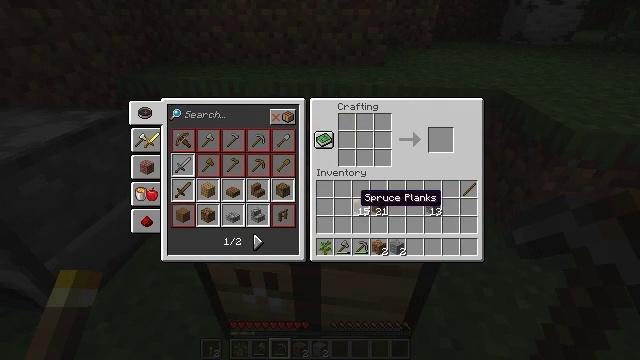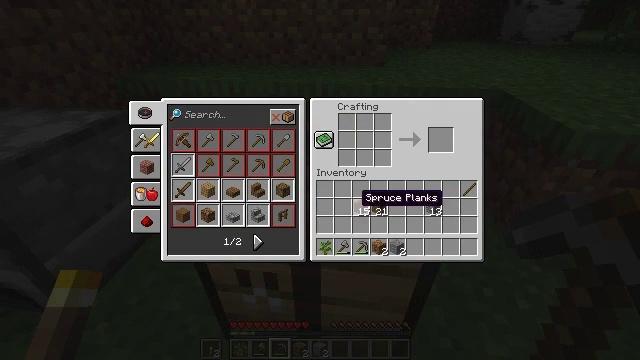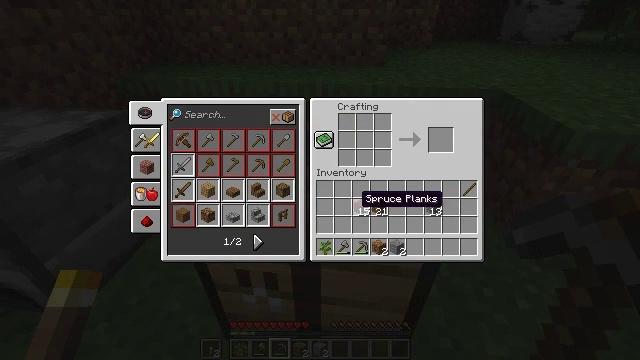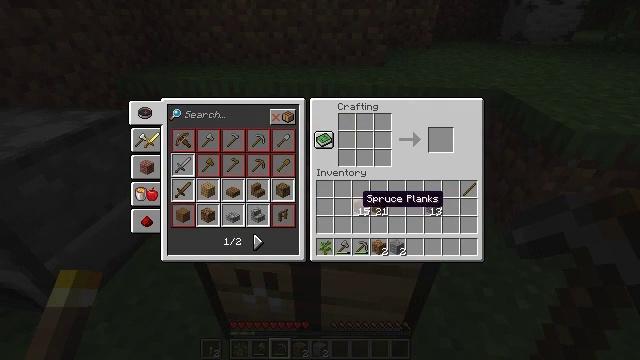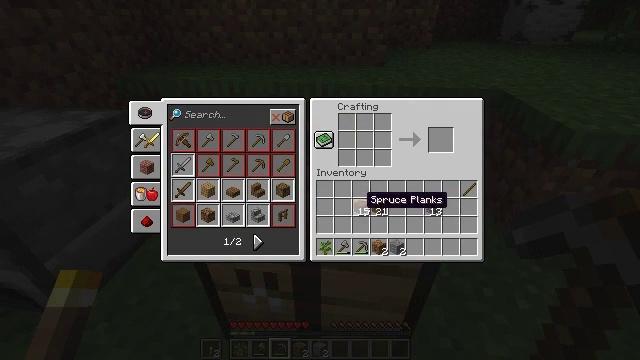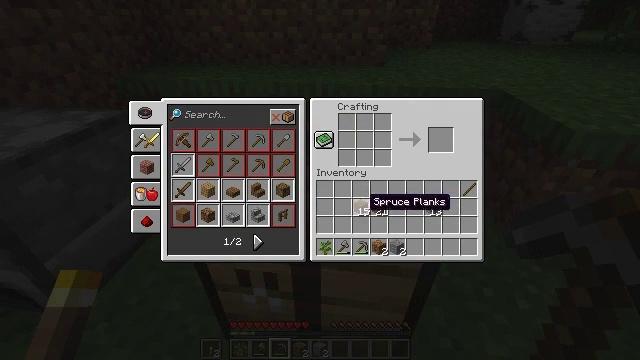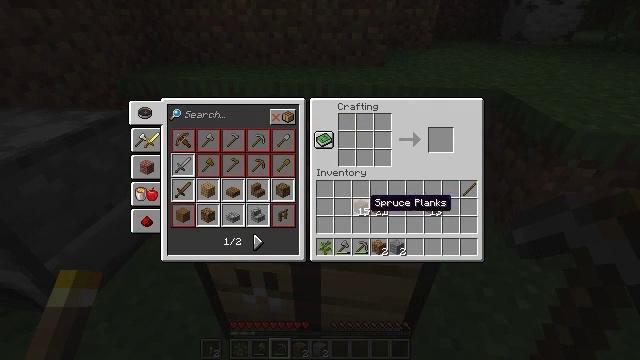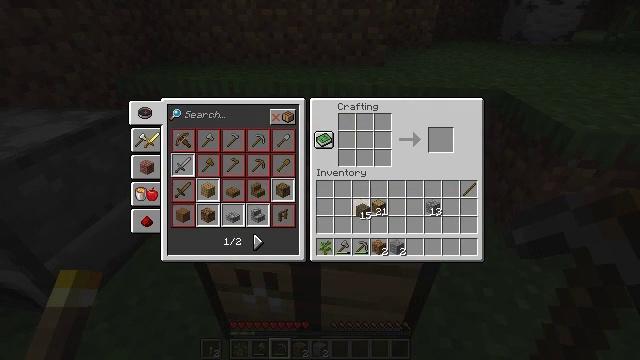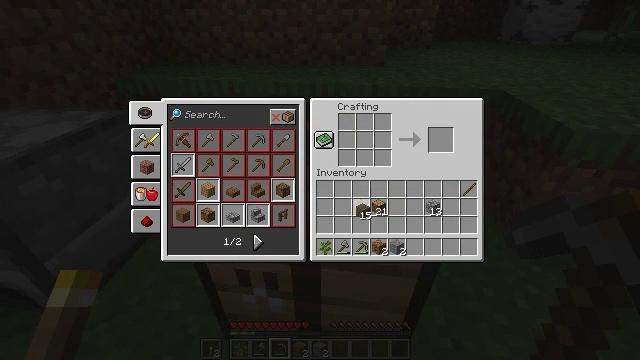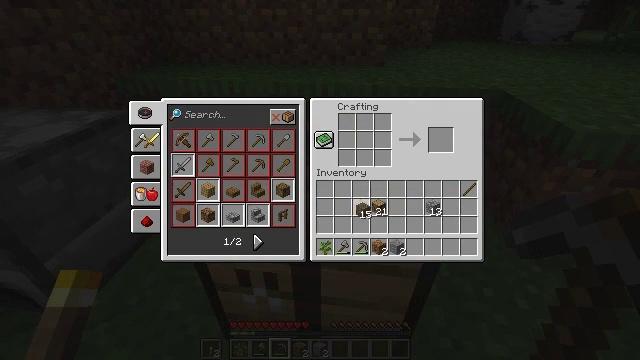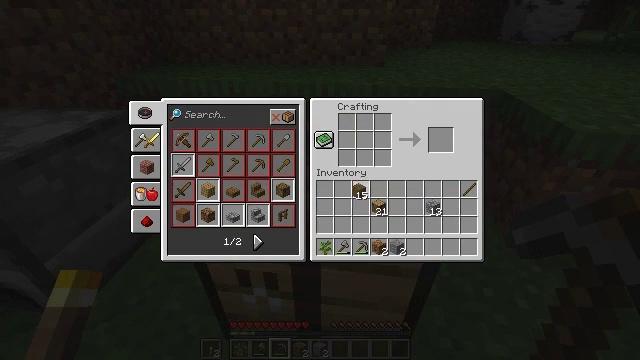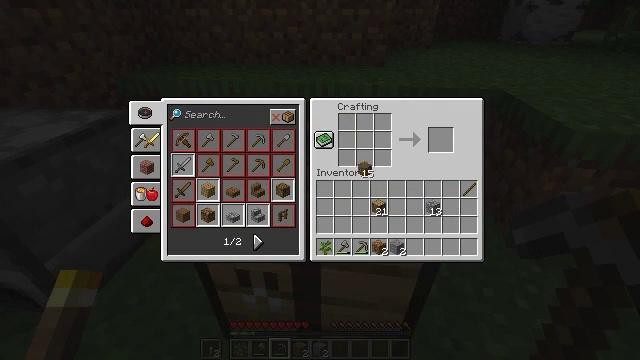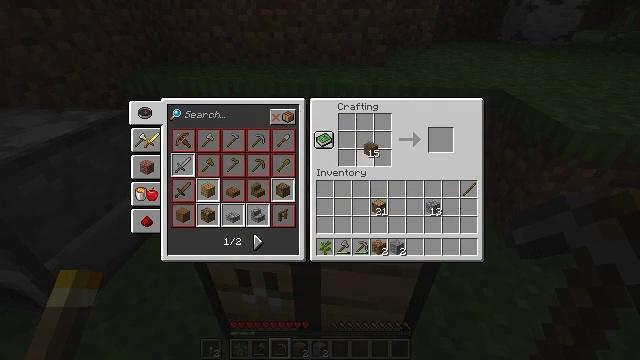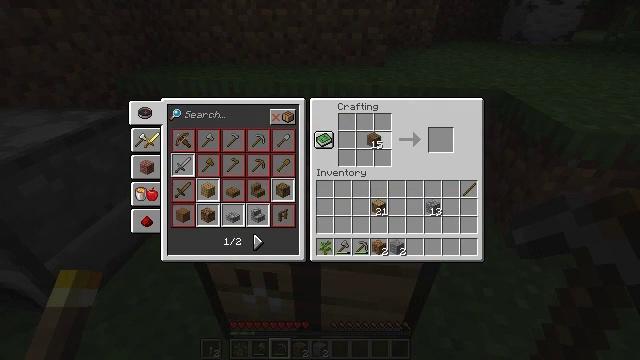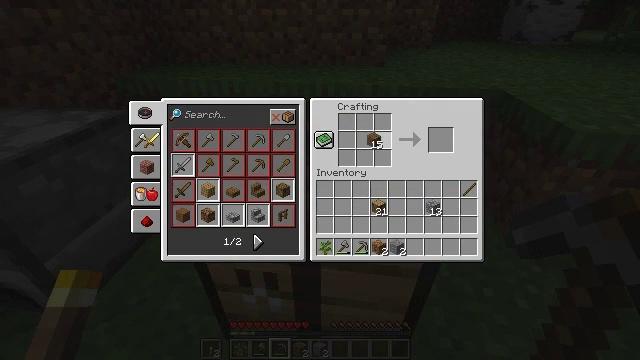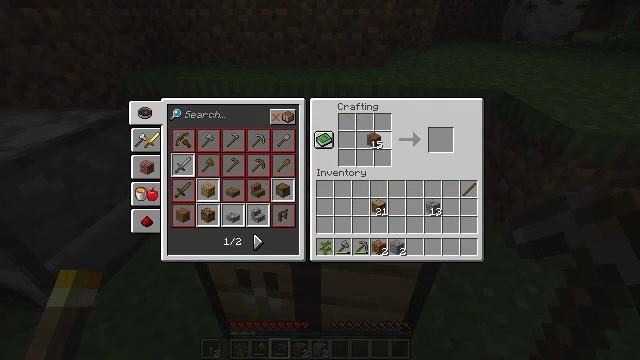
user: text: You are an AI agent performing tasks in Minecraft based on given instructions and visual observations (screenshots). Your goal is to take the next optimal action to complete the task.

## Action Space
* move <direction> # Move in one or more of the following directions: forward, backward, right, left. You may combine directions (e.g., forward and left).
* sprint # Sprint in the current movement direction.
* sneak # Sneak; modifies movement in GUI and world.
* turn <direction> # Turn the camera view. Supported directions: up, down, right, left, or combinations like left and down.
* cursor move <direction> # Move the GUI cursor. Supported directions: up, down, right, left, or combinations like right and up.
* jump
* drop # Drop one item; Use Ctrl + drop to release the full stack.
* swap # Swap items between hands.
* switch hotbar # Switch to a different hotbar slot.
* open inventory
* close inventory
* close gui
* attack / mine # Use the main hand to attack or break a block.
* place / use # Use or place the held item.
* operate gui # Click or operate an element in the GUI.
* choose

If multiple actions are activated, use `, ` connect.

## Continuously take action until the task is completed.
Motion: motion action
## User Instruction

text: Get sticks from combining two wooden planks.
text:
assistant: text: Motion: no_op
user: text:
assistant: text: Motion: no_op
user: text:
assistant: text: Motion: no_op
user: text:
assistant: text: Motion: no_op
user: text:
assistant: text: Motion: no_op
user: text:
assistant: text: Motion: no_op
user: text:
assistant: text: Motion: attack / mine
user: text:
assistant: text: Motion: attack / mine
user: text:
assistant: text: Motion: attack / mine
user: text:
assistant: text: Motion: turn up
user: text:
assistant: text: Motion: turn up
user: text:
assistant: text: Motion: turn up
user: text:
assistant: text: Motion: no_op
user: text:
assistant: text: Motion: no_op
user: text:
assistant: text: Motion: no_op
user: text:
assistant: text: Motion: no_op
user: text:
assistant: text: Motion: no_op
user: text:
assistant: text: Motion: no_op
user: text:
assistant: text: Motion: no_op
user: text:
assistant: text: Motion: no_op
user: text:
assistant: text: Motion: no_op
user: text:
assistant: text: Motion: no_op
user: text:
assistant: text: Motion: no_op
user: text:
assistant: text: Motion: use / place
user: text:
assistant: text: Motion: use / place
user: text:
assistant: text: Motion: use / place
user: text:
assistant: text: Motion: no_op
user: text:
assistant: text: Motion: turn down
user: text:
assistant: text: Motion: no_op
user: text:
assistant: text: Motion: no_op